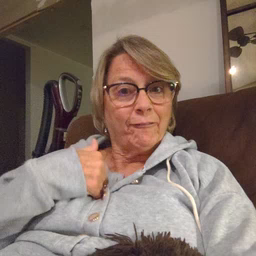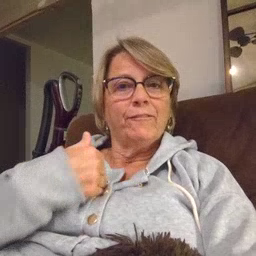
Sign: have